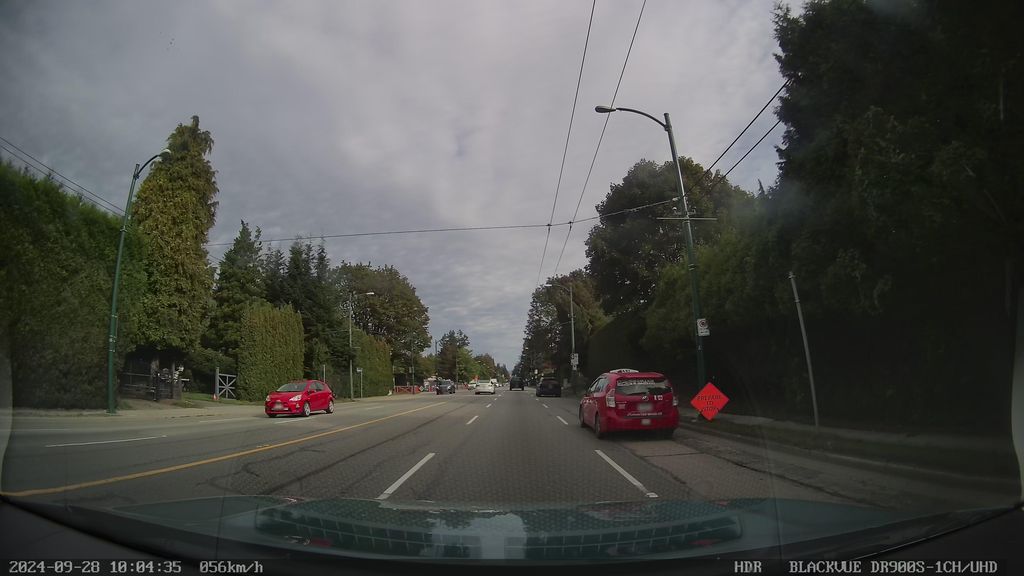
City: vancouver